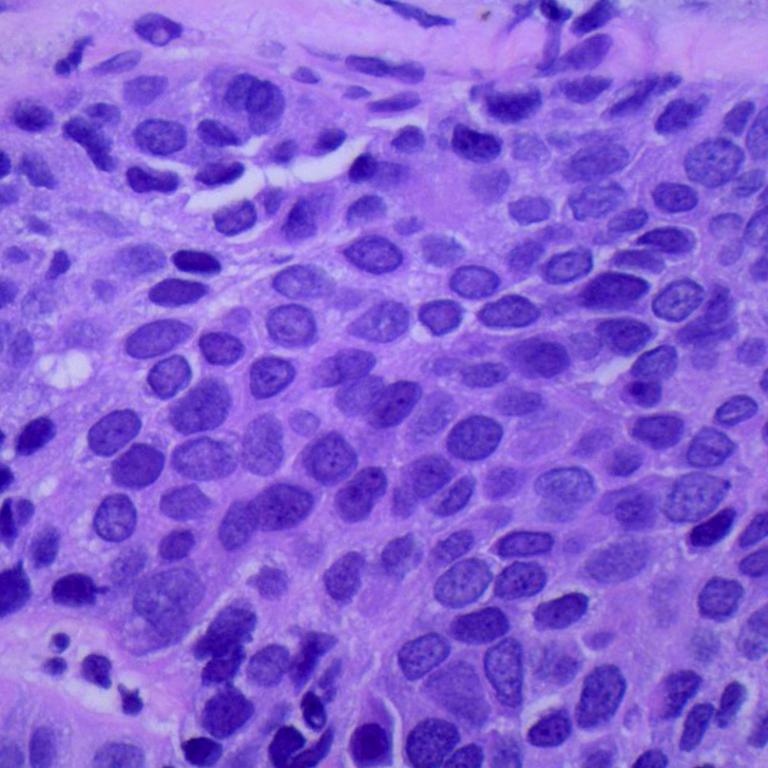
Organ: lung
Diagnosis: squamous carcinomas